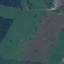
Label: Pasture